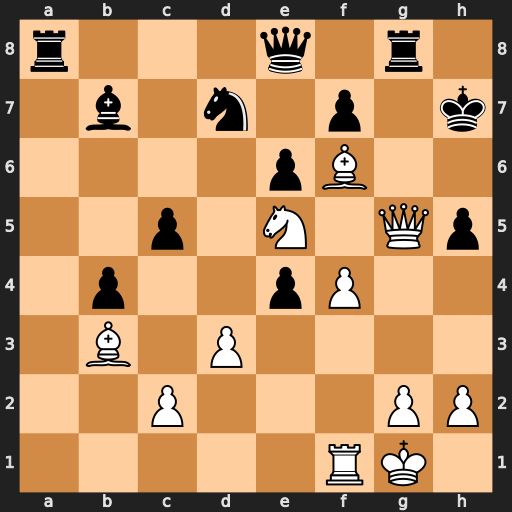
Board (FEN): r3q1r1/1b1n1p1k/4pB2/2p1N1Qp/1p2pP2/1B1P4/2P3PP/5RK1
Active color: w
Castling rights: -
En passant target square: -
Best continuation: Qxh5#